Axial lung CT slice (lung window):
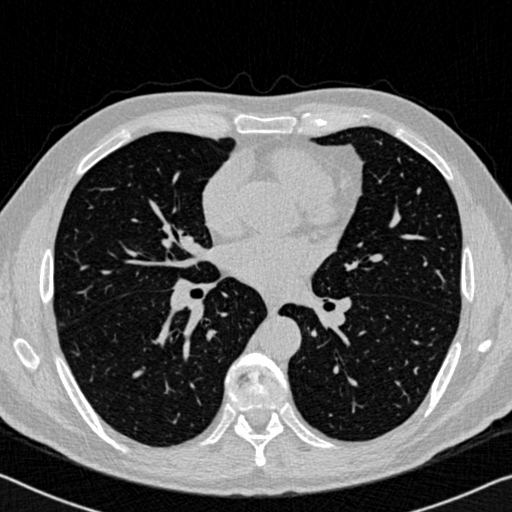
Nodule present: no